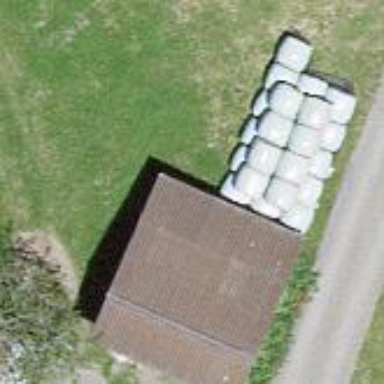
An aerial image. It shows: Shed building.